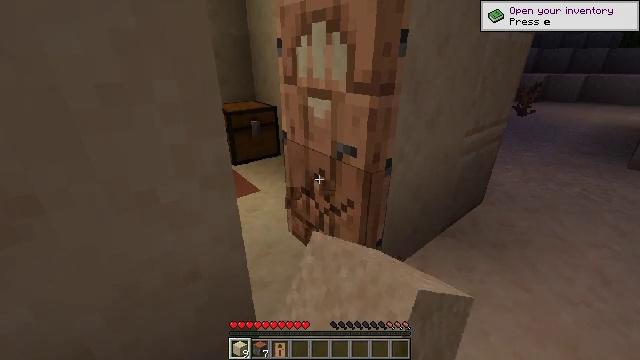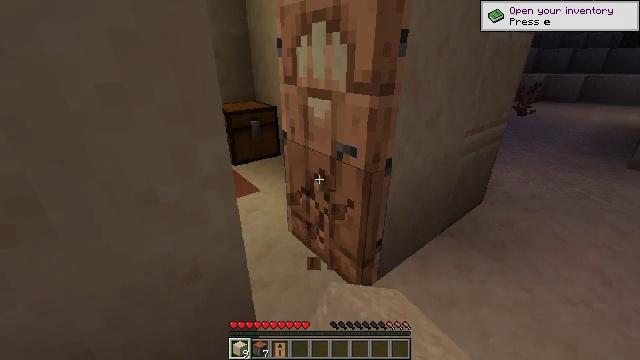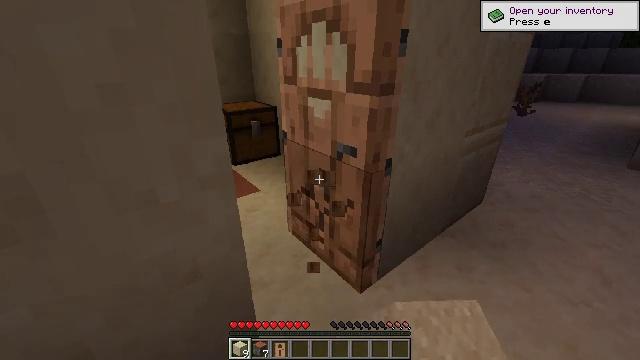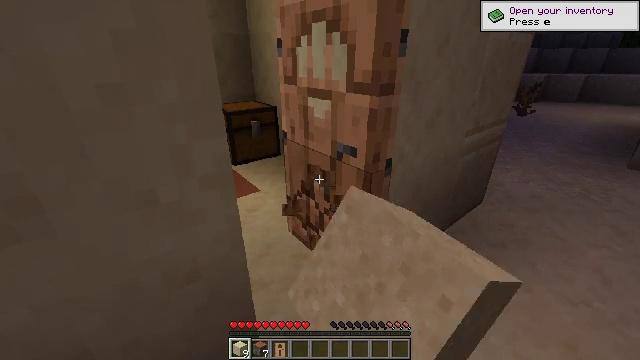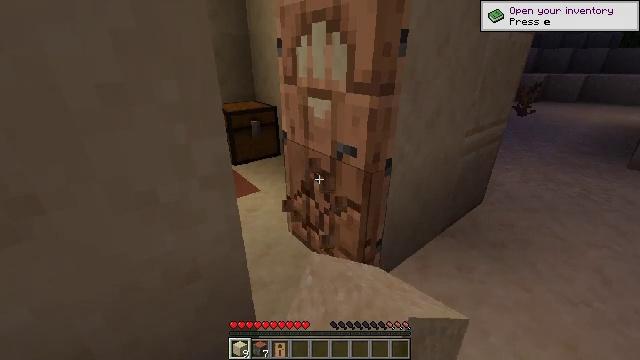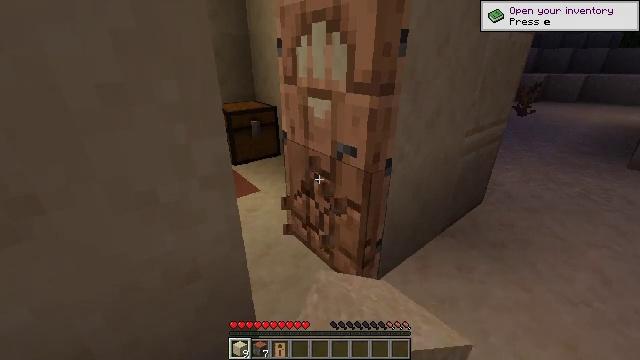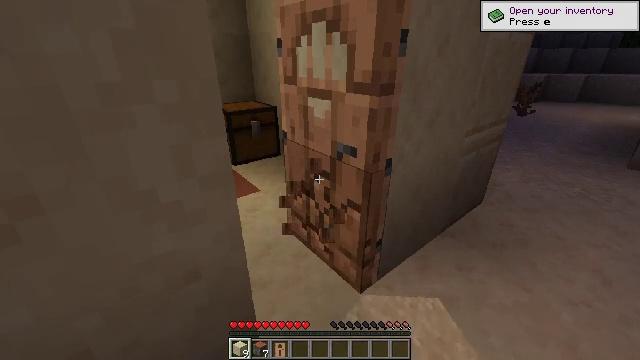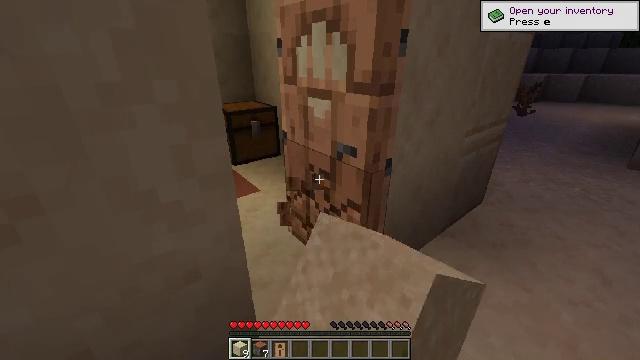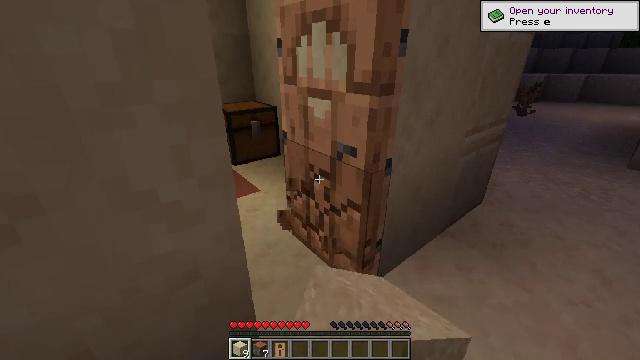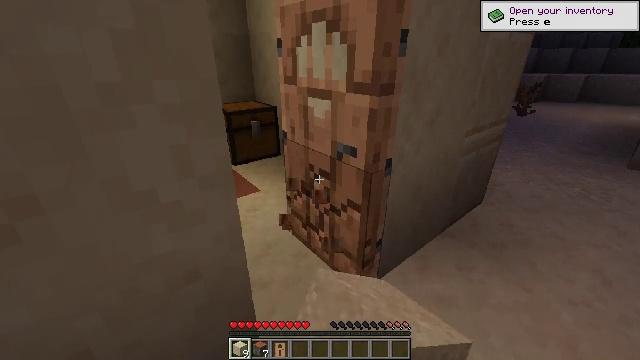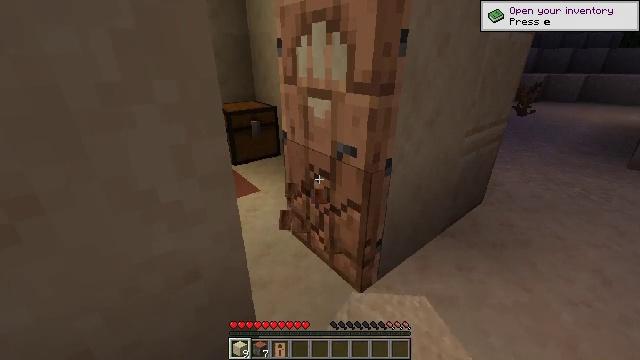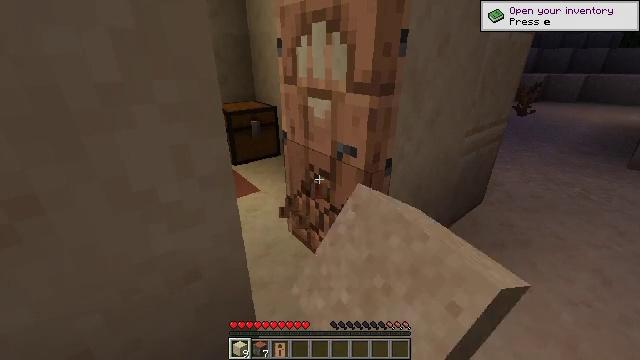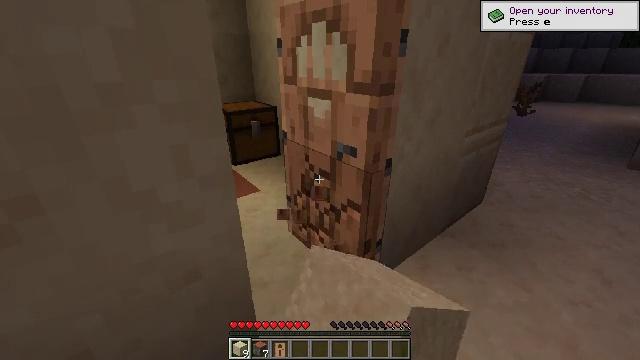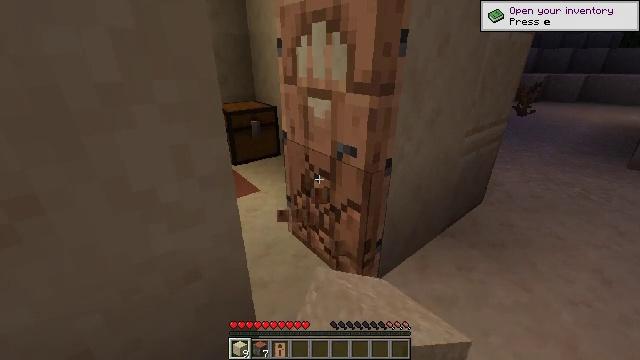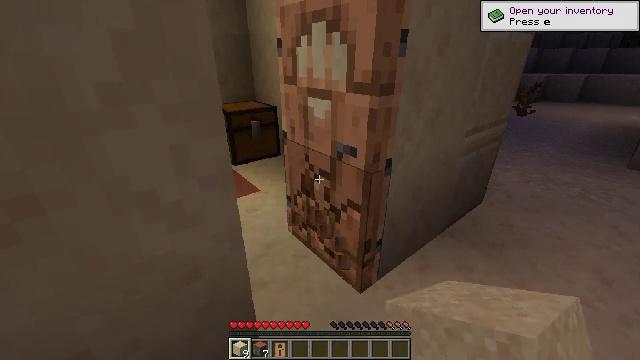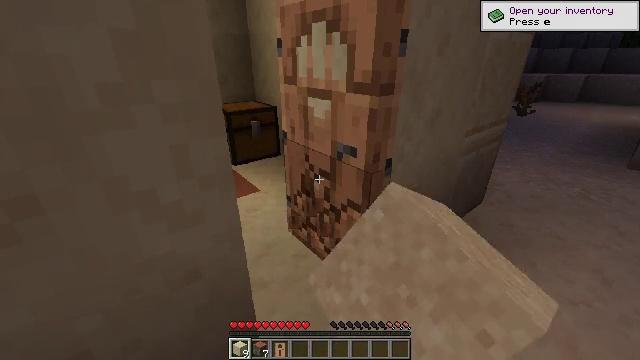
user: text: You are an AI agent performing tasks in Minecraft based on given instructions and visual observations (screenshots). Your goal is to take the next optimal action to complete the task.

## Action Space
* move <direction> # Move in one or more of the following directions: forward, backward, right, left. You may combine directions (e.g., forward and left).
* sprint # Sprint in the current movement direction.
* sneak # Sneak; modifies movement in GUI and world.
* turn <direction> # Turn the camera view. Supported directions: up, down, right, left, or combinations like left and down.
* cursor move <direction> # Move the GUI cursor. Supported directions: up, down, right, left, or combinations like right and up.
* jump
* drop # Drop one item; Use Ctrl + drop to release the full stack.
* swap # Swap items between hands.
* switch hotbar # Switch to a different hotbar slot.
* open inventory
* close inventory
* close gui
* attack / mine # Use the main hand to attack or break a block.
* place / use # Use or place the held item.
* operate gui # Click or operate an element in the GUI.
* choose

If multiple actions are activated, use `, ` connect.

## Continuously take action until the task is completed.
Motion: motion action
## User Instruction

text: Mine the jungle door to pick it up.
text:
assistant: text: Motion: attack / mine
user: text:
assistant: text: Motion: attack / mine
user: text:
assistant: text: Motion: attack / mine
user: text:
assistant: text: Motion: attack / mine
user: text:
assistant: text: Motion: attack / mine
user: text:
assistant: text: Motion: attack / mine
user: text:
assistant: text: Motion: attack / mine
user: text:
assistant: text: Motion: attack / mine
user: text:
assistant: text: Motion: attack / mine
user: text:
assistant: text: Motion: attack / mine
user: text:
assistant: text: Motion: attack / mine
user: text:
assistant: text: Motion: attack / mine
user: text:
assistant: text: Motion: attack / mine
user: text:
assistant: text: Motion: attack / mine
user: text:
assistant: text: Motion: attack / mine
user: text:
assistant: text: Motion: attack / mine
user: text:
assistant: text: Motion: attack / mine
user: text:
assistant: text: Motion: attack / mine
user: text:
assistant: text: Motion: attack / mine
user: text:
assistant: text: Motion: attack / mine
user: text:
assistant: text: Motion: attack / mine
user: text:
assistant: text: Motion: attack / mine
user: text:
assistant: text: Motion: attack / mine
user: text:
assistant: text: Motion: attack / mine
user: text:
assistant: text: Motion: attack / mine
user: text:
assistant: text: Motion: attack / mine
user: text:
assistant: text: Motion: attack / mine
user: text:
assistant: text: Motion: attack / mine
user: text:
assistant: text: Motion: attack / mine
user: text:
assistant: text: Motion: attack / mine